Question: I have a RelativeLayout and two elements: a TextView and an ImageButton. The ImageButton should be located to the right of the TextView, so I use the android:layout_toRightOf attribute.
Both elements use android:layout_width="wrap_content" for their width.
Now my problem: Only when the text in the TextView reaches the full width of the screen, it wraps to the next line. But at this time, the ImageButton is already hidden on the right side of the screen (because due to the wrap_content, the TextView uses the full width of the parent).

So what I would like to do is to say: The ImageButton is alway to the right of the TextView, but it has a fixed size (lets say 100dp) and this size needs to be reserved for the ImageButton, so the text needs to wrap as soon as the ImageButton "touches" the right side of the screen.
I already tried maxWidth and maxEms, but seems not to work as expected (it's always that size then, not only when the text reaches the max-width)
Hope u know what I mean, otherwise I post code and screenshots!
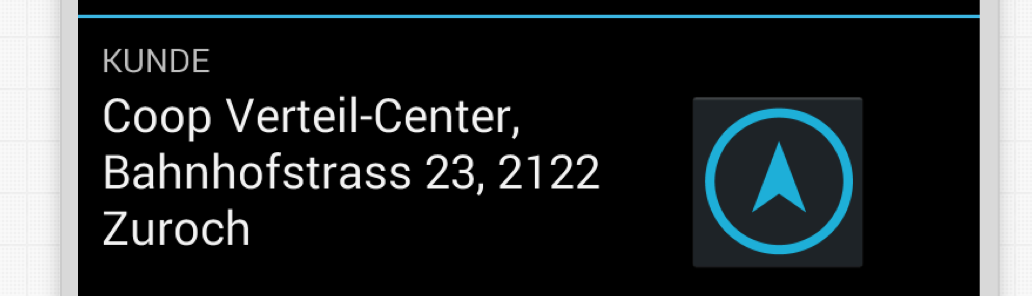
Answer: It would help if you posted your code. But from what I can tell, you know the image's position is fixed, so why not have the 'TextView''s position depend on the 'ImageView'.
'''
<RelativeLayout
android:layout_width="match_parent"
android:layout_height="wrap_content">
<ImageView
android:id="@+id/image"
android:layout_alignParentRight="true"
android:layout_centerVertical="true"
android:layout_width="wrap_content"
android:layout_height="wrap_content"/>
<TextView
android:layout_alignParentLeft="true"
android:layout_centerVertical="true"
android:layout_width="match_parent"
android:layout_height="wrap_content"
android:layout_toLeftOf="id/image" />
</RelativeLayout>
'''